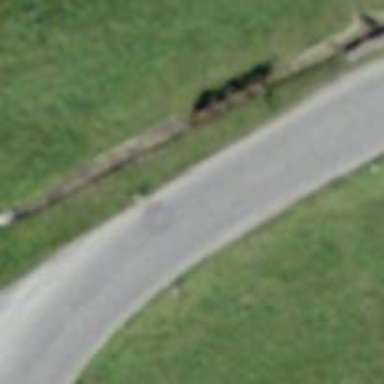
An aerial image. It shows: Unclassified road with asphalt surface.